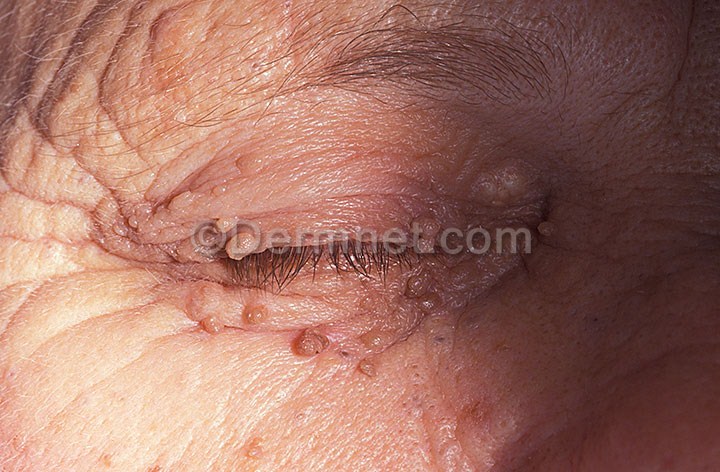
Disease: Seborrheic Keratoses and other Benign Tumors